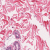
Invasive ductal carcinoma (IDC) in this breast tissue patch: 0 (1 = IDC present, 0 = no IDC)